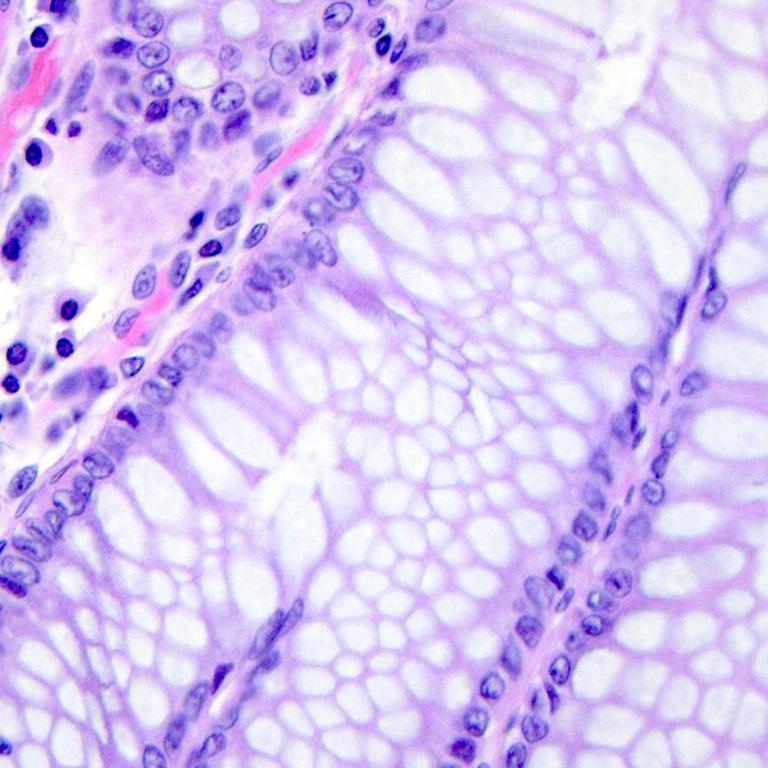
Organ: colon
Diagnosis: benign